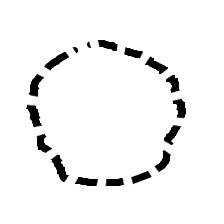
Shape: circle